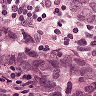
Metastatic tissue present: yes